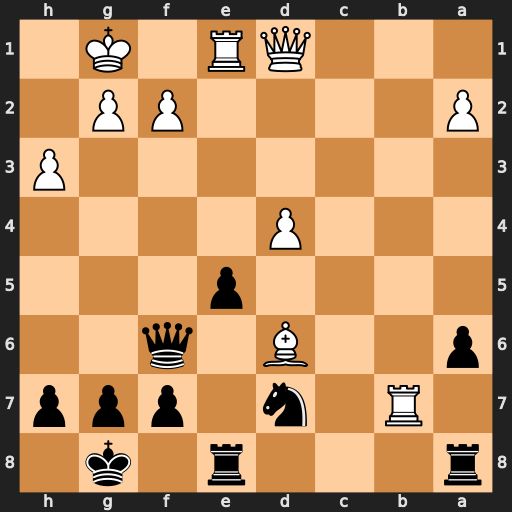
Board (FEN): r3r1k1/1R1n1ppp/p2B1q2/4p3/3P4/7P/P4PP1/3QR1K1
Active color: b
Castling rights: -
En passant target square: -
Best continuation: Qxd6 dxe5 Qxd1